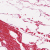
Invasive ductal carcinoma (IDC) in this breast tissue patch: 0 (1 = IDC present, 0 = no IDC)